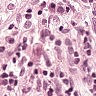
Metastatic tissue present: no